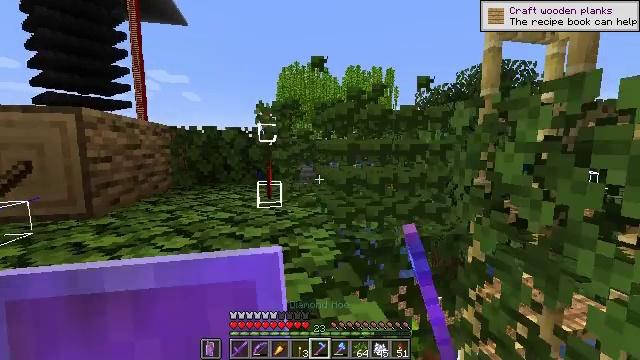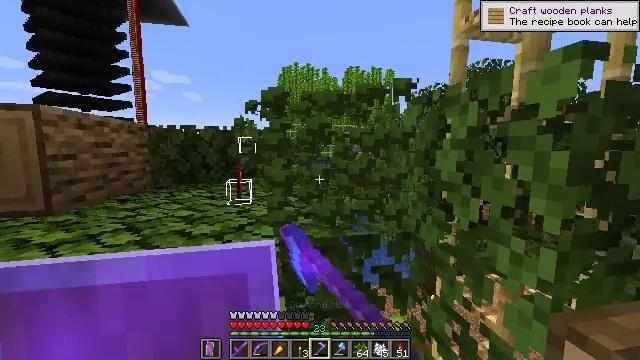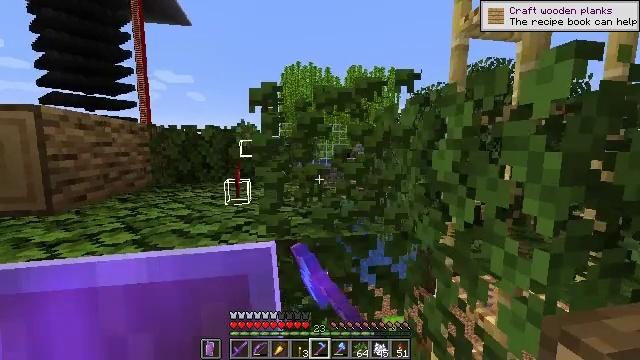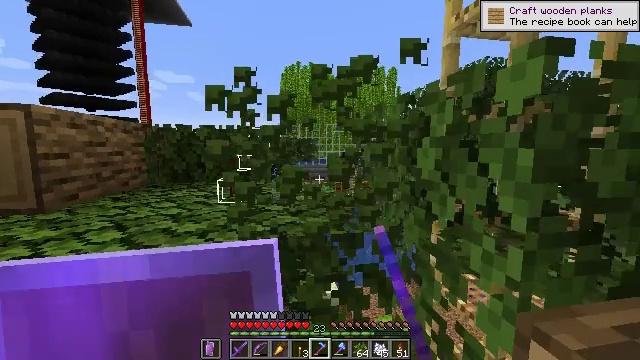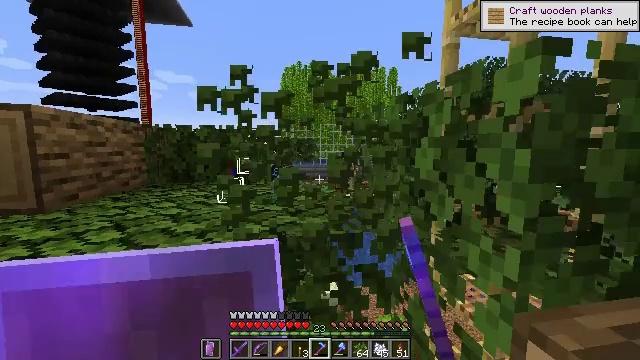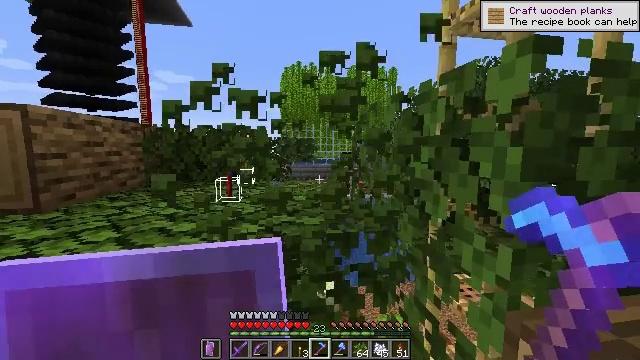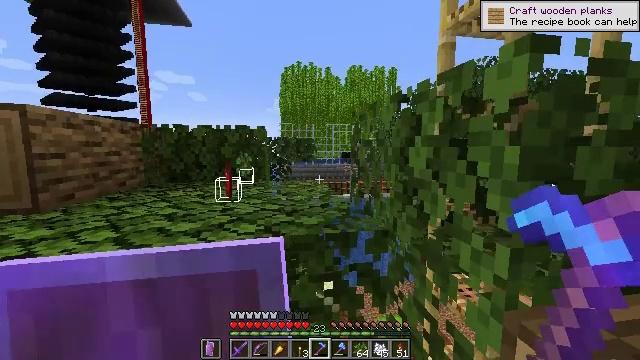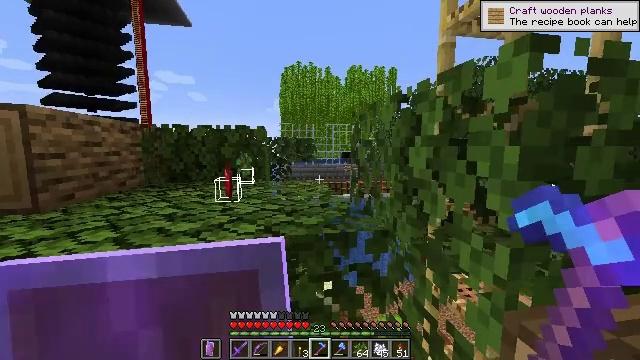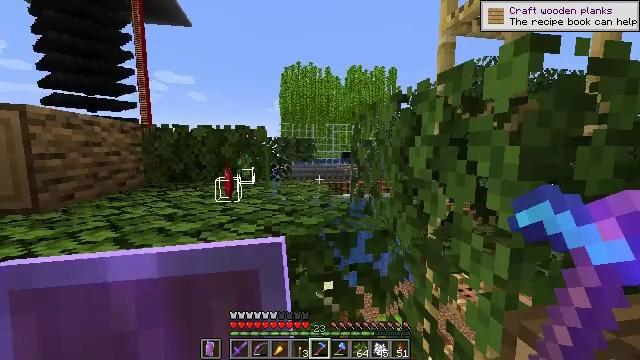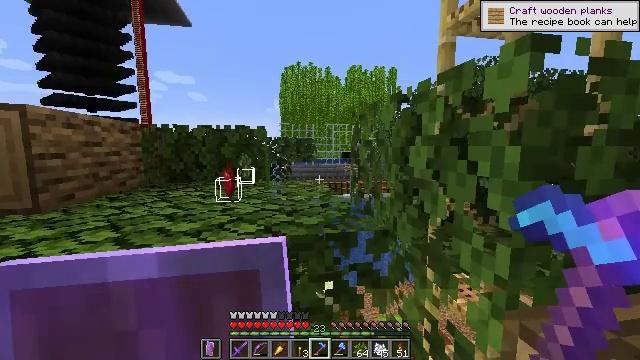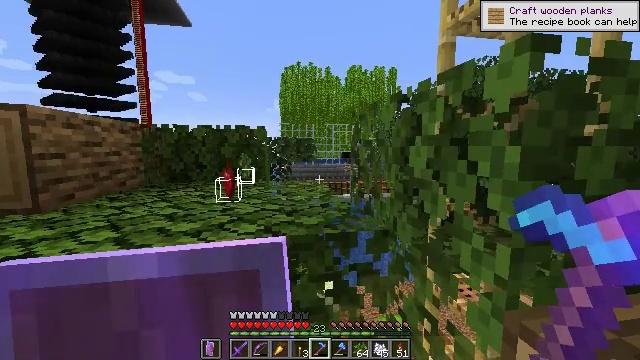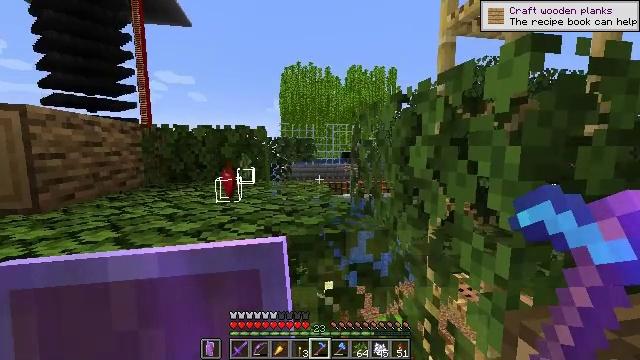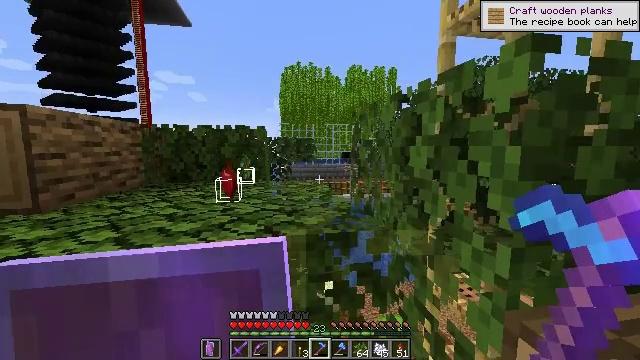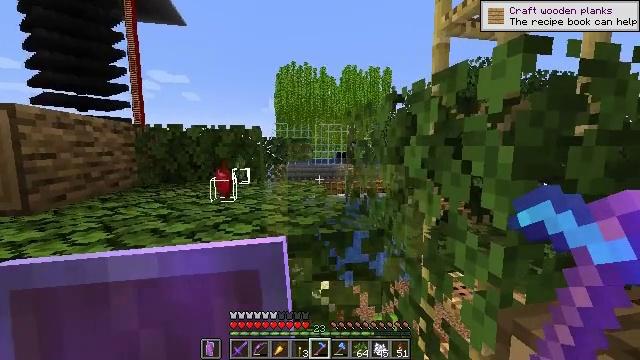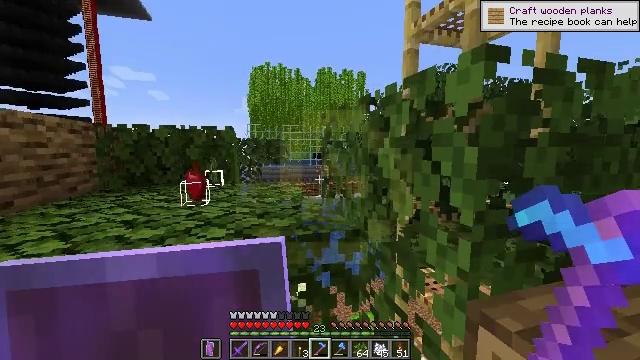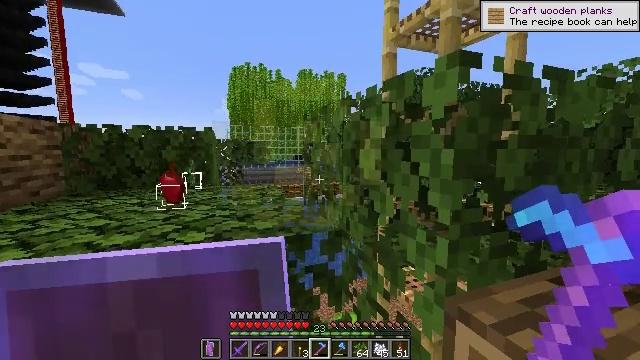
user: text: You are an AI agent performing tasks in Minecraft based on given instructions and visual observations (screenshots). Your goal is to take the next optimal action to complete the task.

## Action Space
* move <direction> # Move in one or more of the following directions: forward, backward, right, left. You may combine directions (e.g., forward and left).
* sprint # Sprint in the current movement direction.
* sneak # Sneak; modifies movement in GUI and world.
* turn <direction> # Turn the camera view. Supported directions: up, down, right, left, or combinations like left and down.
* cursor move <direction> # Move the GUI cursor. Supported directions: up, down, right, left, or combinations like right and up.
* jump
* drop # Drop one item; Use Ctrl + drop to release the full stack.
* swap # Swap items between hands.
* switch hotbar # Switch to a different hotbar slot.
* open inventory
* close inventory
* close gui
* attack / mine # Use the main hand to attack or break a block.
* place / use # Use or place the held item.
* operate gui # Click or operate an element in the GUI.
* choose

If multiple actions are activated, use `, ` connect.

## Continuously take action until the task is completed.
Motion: motion action
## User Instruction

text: Gather oak leaves by attacking.
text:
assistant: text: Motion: move right, attack / mine
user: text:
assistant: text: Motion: no_op
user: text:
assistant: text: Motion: no_op
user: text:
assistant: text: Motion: no_op
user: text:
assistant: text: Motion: no_op
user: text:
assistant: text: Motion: no_op
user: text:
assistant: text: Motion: no_op
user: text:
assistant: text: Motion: no_op
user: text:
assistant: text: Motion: no_op
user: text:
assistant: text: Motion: no_op
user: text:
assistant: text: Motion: no_op
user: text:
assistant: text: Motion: no_op
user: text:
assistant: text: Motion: turn right
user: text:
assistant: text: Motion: turn right
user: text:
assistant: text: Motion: turn right
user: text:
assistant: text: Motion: turn right
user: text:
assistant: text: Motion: no_op
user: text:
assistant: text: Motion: attack / mine
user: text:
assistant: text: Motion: attack / mine
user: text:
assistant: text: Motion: attack / mine
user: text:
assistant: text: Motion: attack / mine
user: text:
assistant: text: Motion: attack / mine
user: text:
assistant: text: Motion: attack / mine
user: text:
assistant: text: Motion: turn right and down, attack / mine
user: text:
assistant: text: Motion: turn right and down, attack / mine
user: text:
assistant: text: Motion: attack / mine
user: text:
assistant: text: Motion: turn right and down, attack / mine
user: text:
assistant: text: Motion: turn down, attack / mine
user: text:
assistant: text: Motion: turn down, attack / mine
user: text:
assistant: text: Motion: turn down, attack / mine